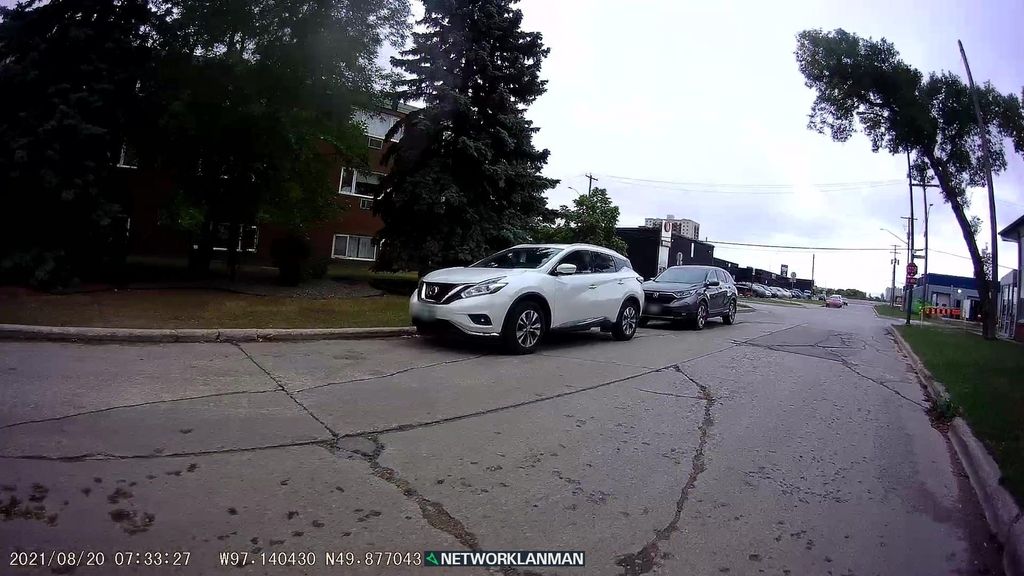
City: winnipeg